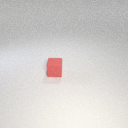
small red rubber cube